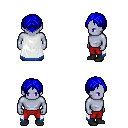
a pixel art fantasy rpg character, male body template, dark elf, purple skin, white trimmed cape, red pants, blue parted hairstyle, black shoes, four views (front, back, left, right), 2x2 character sprite sheet, small pixel art, hard edges, no anti-aliasing